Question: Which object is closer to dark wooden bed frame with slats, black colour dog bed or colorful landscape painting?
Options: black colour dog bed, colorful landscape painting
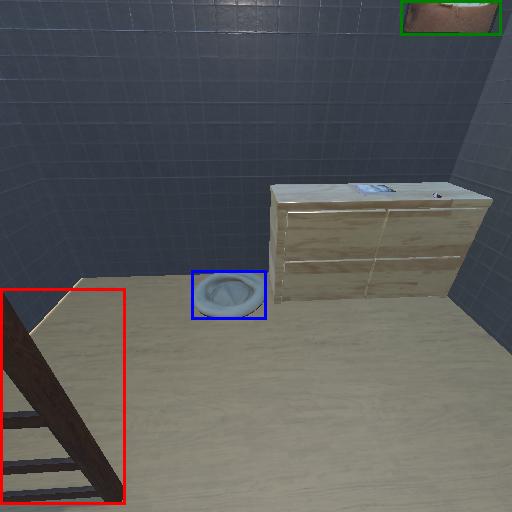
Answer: black colour dog bed